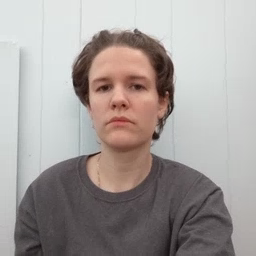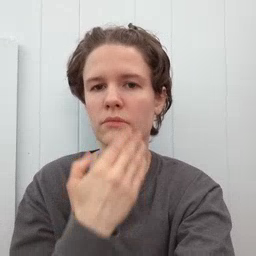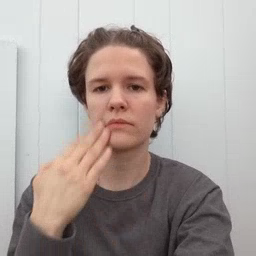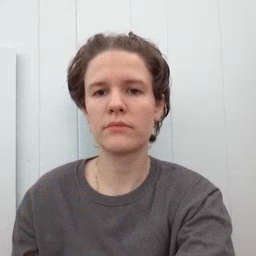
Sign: napkin